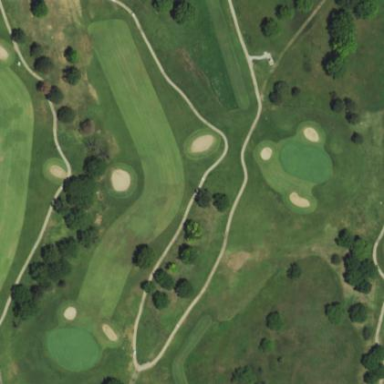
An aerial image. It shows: Golf fairway surrounded by grass.